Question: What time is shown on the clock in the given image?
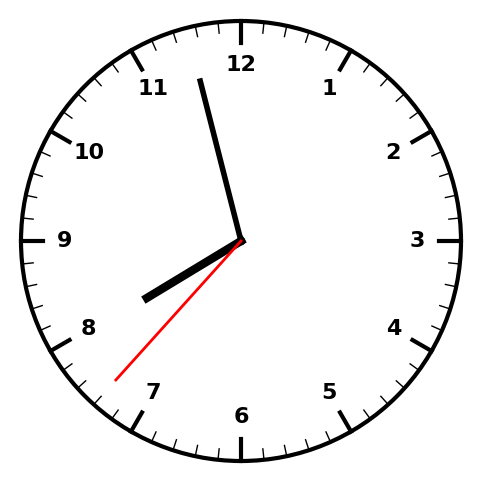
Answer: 07:57:37